Question: I have an SSIS package where I am processing some files in a 'ForEach' loop.
In the loop I have a data flow task which does the processing. I have made sure that the loop doesn't stop even if there is bad file by setting the 'maxerror count' of the loop to '0'. I tried to catch the error in a message box using the script task on 'ON ERROR' Event handler of the loop container. Instead of getting one error , I get three.
'Popagate' is set to 'false' on the data flow's 'OnPostExecute' event.
Please help.
Main package - Loop Task - Data Flow Task

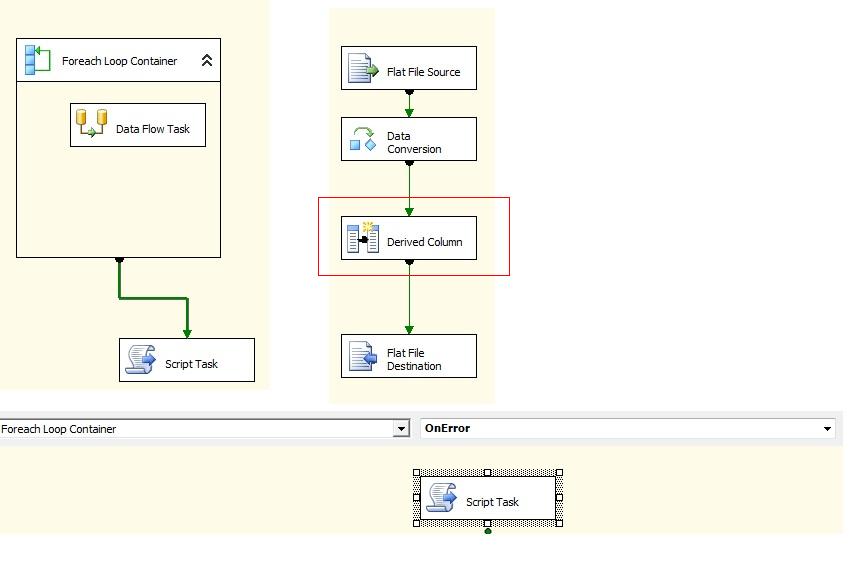
Answer: The reason you are getting 1 or more errors in the 'script task' for 'on Error' event handler is because in case of any error inside the child controls for the container , the event is raised from the 'Data Flow task' to the 'ForEach' which is furthr carried upto the 'package level'.More over setting 'propogate' variable to 'false' won't work in this case because 'MaximumErrorCount' which you set to '0 overrides' any 'propogate' settings in its child components.
Generally i try to create one 'ErrorCount' variable of 'type int' and in the script task for the event handler of the DFT i check the count
'''
if (int.Parse(Dts.Variables["User::ErrorCount"].Value.ToString ()) == 0)
{
Dts.Variables["User::ErrorCnt"].Value = 1;
//Do your logging operation or any operation
}
'''
So in this way the first time event handler is fired ,it sets the variable 'ErrorCount' to 1 so subsequent errors in DFT will fail the IF condition inside script task.
If you just have one component inside the ForEach loop ,i suggest you to use either of the below method
1. MaxErrorCount property for the ForEach Loop
2. Create a event handler for the DFT .Set the propogate variable to False and write the above code to check for number of errors.
I generally tend to use the 2nd method instead of Setting 'MaxErrorCount'because that give me more flexibility to handle individual component level errors
For more details check <URL> MSDN link which explains how event handlers in SSIS works